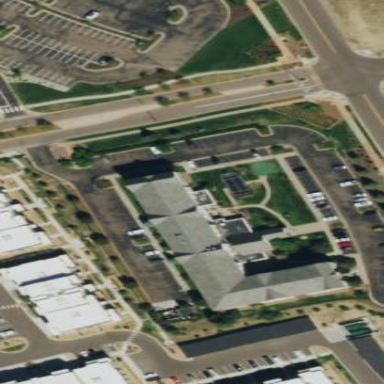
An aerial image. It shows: Hotel building.